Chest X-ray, AP view. Patient: 45 years old, sex F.
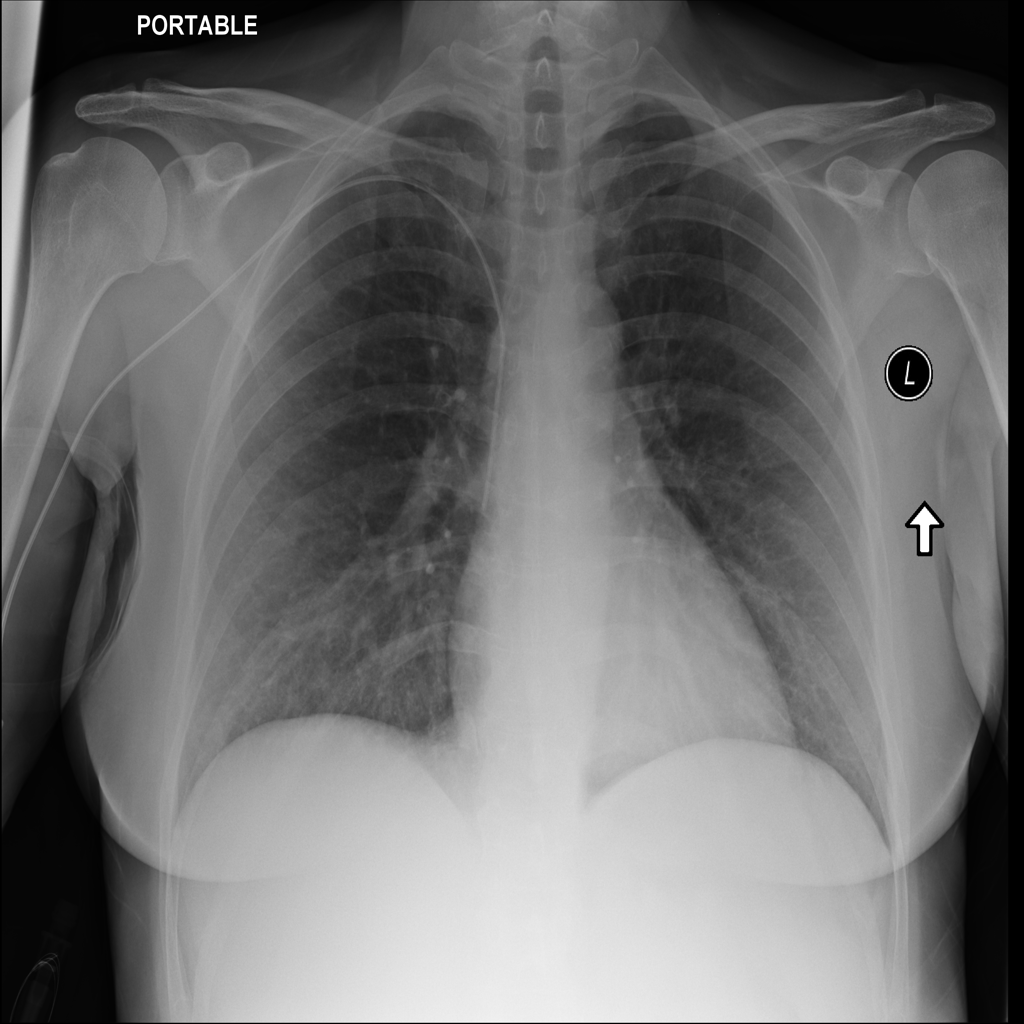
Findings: No Finding